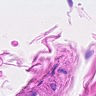
Metastatic tissue present: no